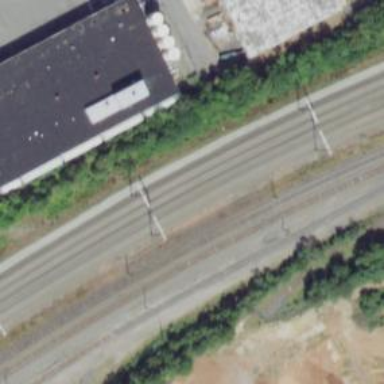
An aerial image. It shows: Railway with electrified contact lines.